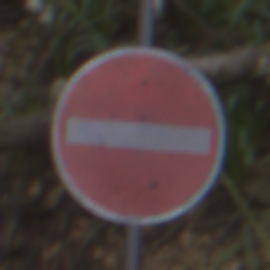
Verkehrszeichen: VerbotDerEinfahrt
Umgebung: Outdoor, Nature
Tageszeit: MorningAfternoon
Wetter: PartlyCloudy
Licht: Natural
Jahreszeit: NotSpecified
Kontrast: LowContrast